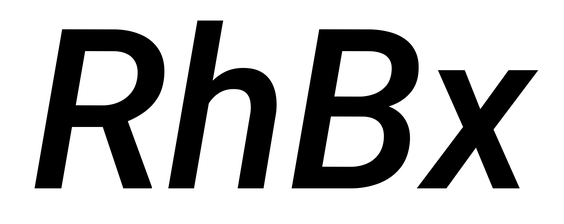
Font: Roboto-Italic_Medium_Italic